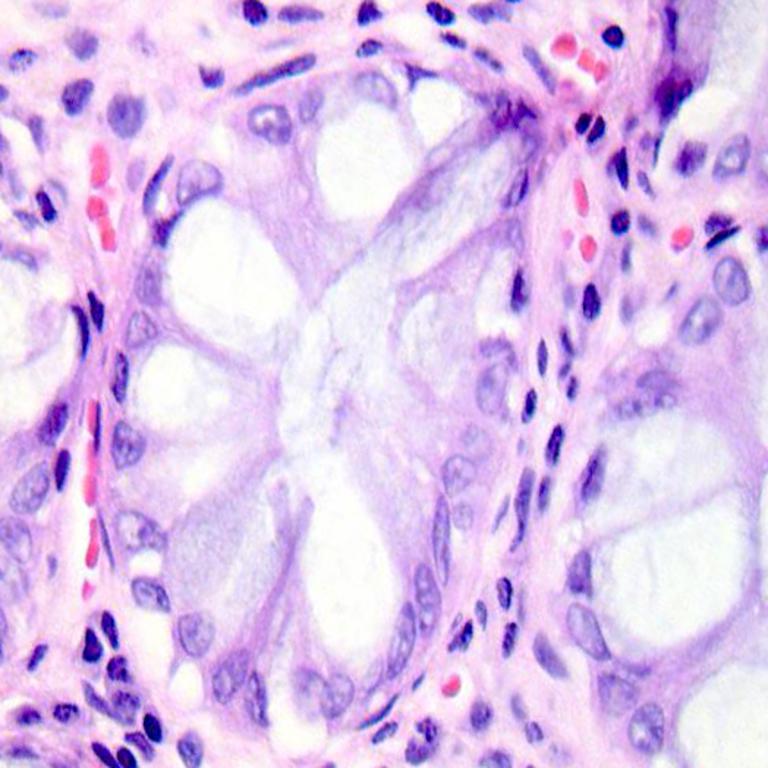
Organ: colon
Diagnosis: benign